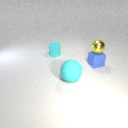
small cyan rubber cylinder behind small blue rubber cube